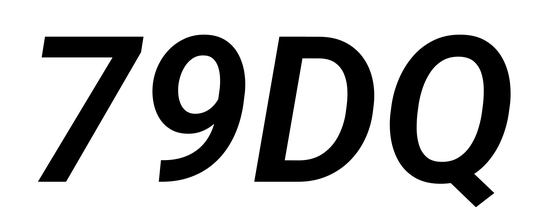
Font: Roboto-Italic_SemiBold_Italic